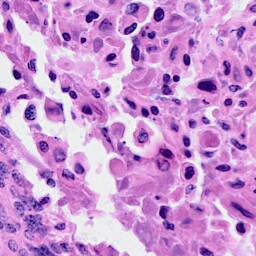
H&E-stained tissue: Cervix